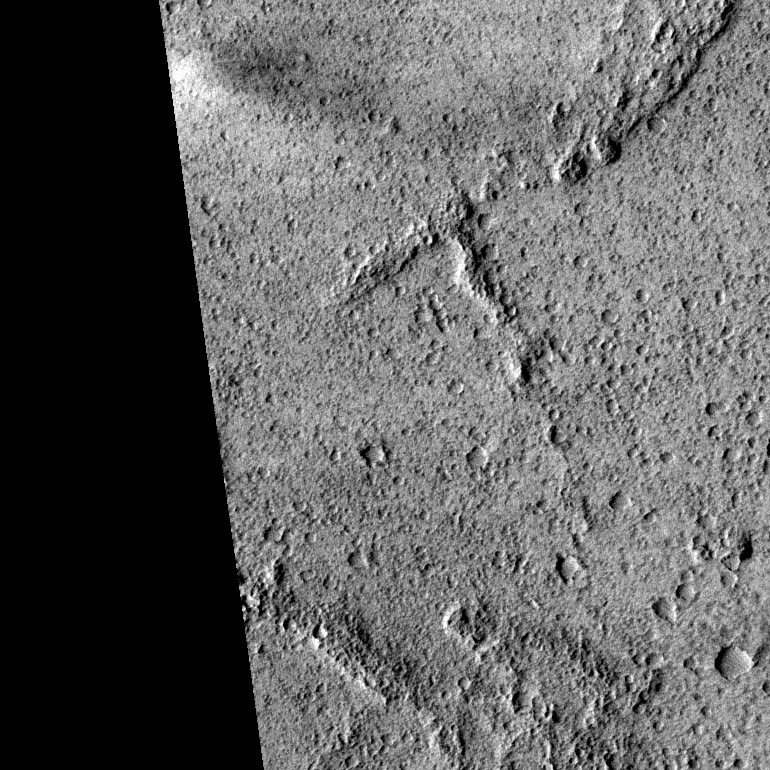
Label: dustdevil